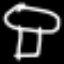
Label: mushroom